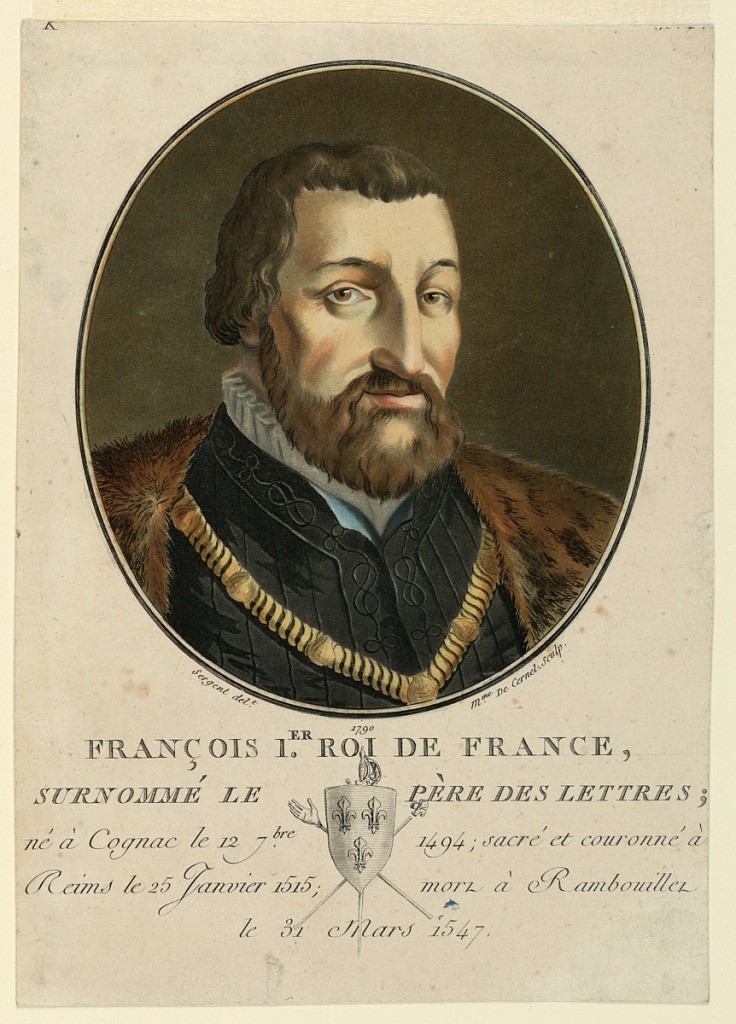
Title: King Francis I of France
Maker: Marie-Jeanne-Françoise-Suzanne Champion de Cernel, French, 1753 - 1834
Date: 1790
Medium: Aquatint on paper
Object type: Print
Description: Ovoidal bust portrait.